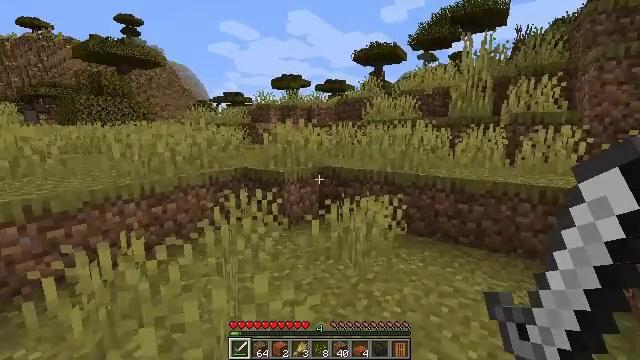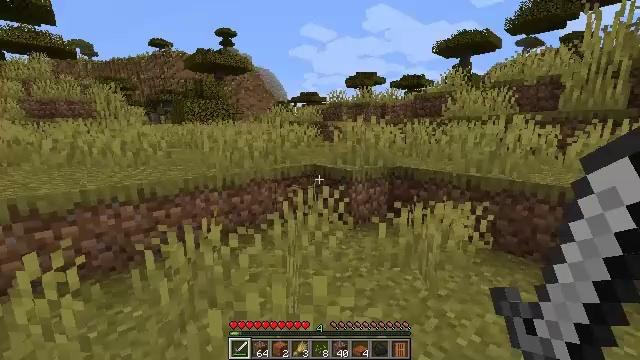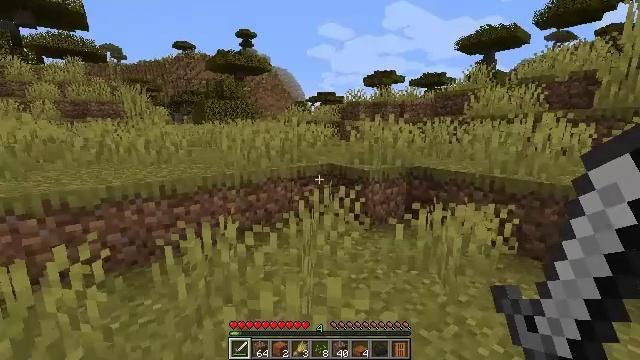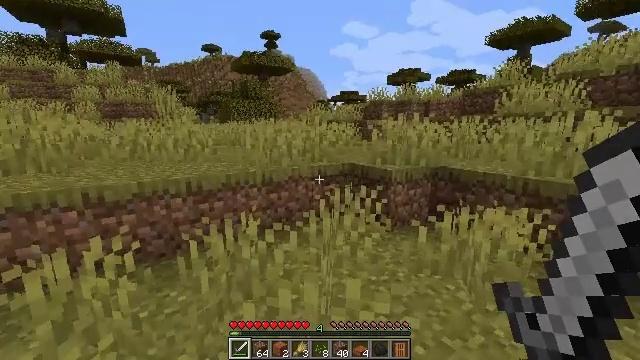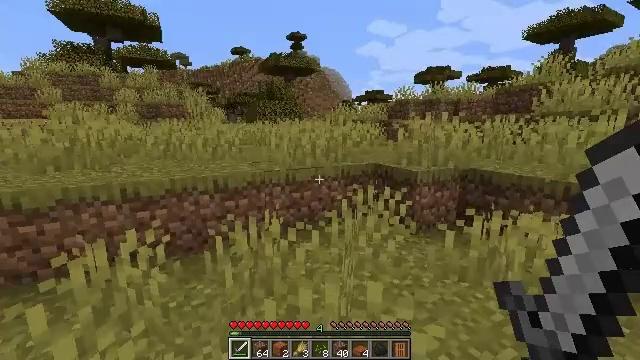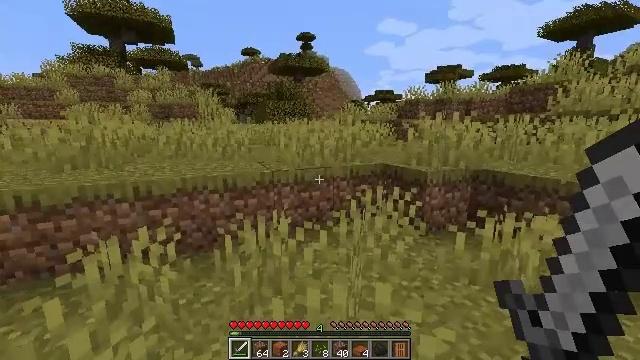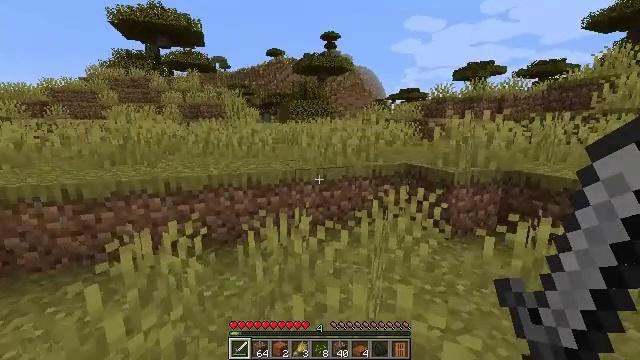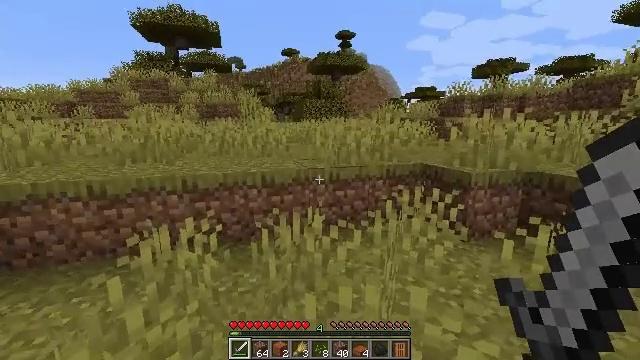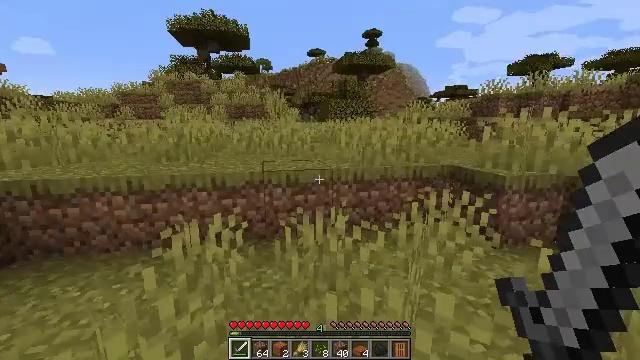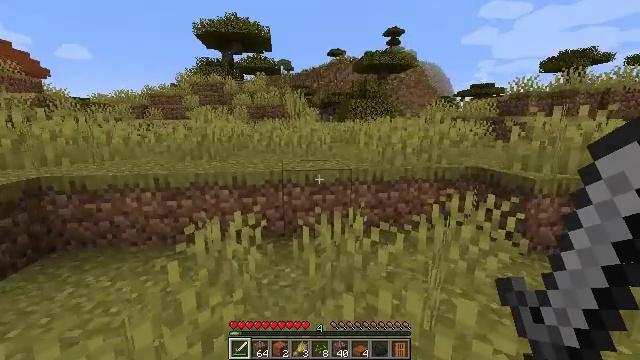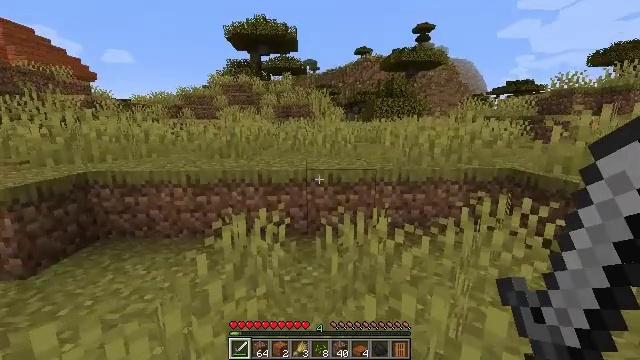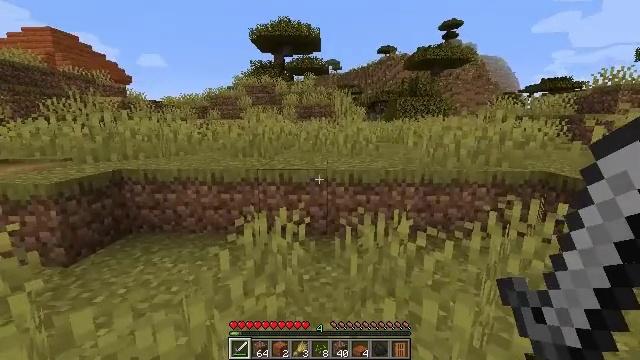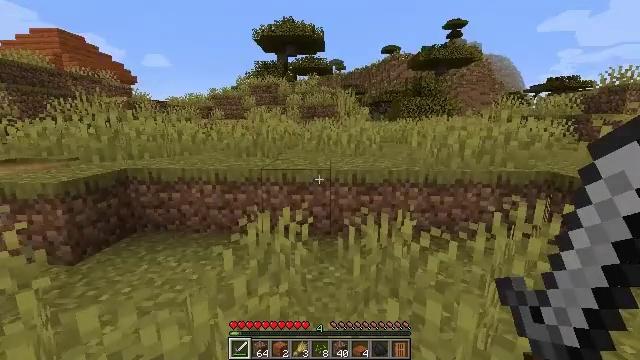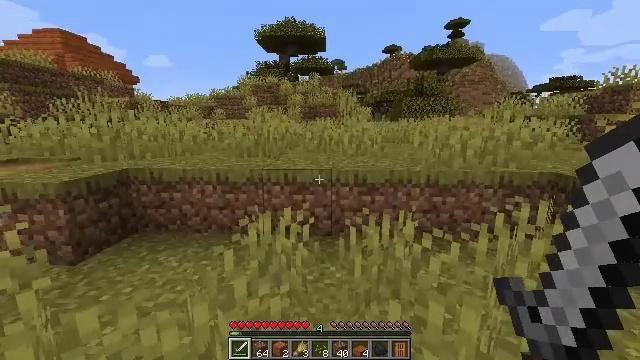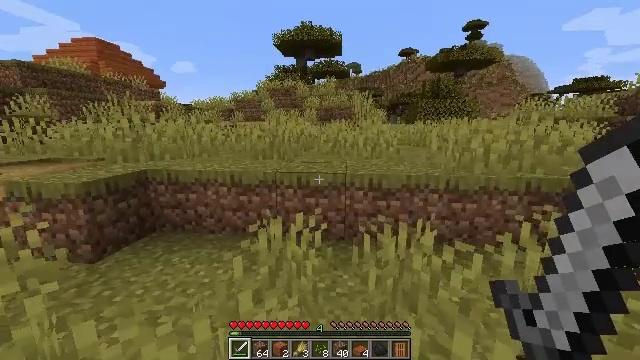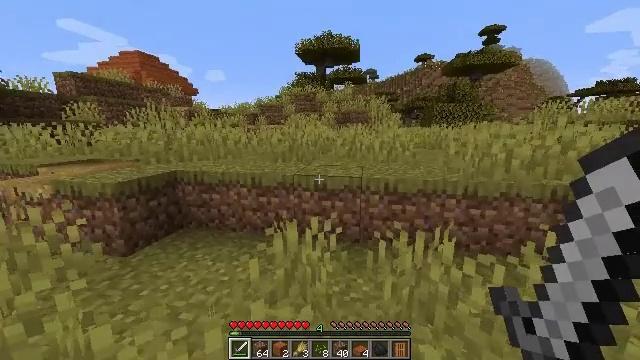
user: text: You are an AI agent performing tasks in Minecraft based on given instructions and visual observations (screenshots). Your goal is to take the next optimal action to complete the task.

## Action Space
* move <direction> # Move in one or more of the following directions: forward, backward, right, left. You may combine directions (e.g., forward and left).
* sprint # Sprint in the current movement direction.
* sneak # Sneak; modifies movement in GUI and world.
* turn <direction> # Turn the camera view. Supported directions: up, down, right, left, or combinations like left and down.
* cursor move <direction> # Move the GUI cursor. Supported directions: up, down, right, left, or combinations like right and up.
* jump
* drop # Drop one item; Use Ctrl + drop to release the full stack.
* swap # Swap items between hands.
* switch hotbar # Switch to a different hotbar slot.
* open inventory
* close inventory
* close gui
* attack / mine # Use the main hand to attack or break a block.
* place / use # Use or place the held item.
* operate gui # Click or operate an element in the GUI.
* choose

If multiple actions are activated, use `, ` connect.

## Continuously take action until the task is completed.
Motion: motion action
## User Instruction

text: Harvest sugar cane from the plant.
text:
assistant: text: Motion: turn left
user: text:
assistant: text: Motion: turn left
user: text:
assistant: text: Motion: turn left
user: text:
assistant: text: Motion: turn left
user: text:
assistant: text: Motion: turn left
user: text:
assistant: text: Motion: turn left
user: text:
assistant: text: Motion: turn left
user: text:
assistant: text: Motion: sprint, turn left
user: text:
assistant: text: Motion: sprint, turn left
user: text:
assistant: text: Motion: sprint, turn left
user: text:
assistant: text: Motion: sprint, turn left
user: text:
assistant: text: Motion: sprint
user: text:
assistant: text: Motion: move forward, sprint
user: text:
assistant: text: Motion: move forward, sprint, turn left
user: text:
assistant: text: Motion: move forward, sprint, turn left
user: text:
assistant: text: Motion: move forward, sprint, turn left
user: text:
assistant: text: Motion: move forward, sprint, turn left
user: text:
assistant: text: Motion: move forward, sprint, turn left
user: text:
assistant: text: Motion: move forward, sprint
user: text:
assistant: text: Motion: move forward, sprint, jump
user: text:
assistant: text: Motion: move forward, sprint, jump
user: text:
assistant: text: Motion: move forward, sprint, turn left, jump
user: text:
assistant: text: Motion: move forward, sprint, jump
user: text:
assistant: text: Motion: move forward, sprint, jump
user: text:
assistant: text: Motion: move forward, sprint, jump
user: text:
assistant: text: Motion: move forward, sprint, jump
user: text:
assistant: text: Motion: move forward, sprint, turn left, jump
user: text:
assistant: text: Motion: move forward, sprint, turn left
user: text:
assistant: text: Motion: move forward, sprint
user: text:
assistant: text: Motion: move forward, sprint, turn left